Question: Is there a way to make the First letter a bit more thinner or <URL>? Please see the image and css provided.
css:
'''
table.form td {
padding: 10px;
font-family: "Open Sans";
font-variant: small-caps;
font-size: 15px;
}
'''

As you can see the first letter of each word which is capitalized is a bit more black/bolder
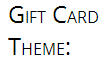
Answer: For the first letter of each word not.
But you can for the first letter in the 'td' element using the <URL> pseudo selector
For only enlarging the first letter of each word you could use the <URL>
Demo with both tricks : <URL>
---
Alternatively if using jquery you could use the <URL>
Calling it with
'''
$(function(){
$('table.form td').lettering('words');
});
'''
combined with the css
'''
table.form td span[class^="word"]{
display:inline-block;
}
table.form span[class^="word"]:first-letter {
font-weight:bold;
font-size:17px;
}
'''
you get the desired result as seen at <URL>